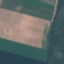
Land use / land cover: AnnualCrop